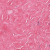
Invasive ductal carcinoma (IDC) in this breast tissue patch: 0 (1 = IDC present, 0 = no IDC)